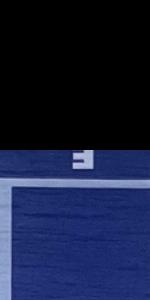
Label: Empty